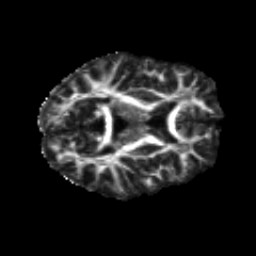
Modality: FA
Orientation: axial
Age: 19
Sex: male
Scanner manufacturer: siemens
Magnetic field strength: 3 T
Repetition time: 8.8 s
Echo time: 0.085 s